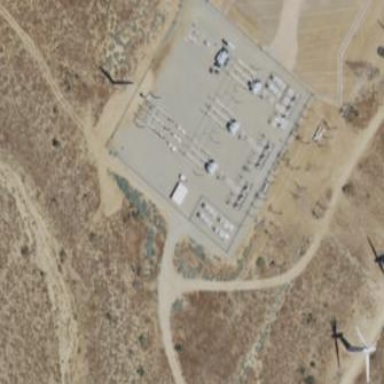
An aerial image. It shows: Power substation.